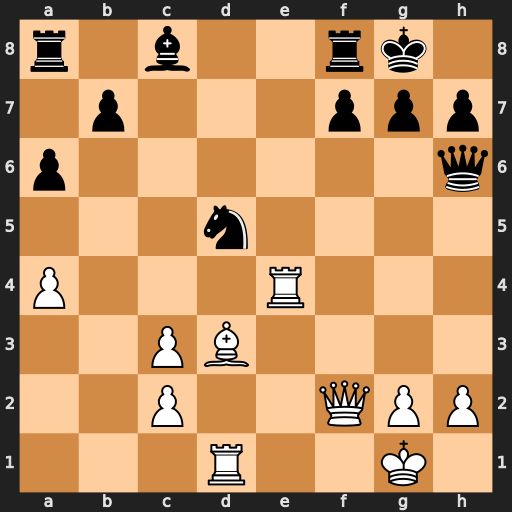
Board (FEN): r1b2rk1/1p3ppp/p6q/3n4/P3R3/2PB4/2P2QPP/3R2K1
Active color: w
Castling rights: -
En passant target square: -
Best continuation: Rh4 Qe3 Bxh7+